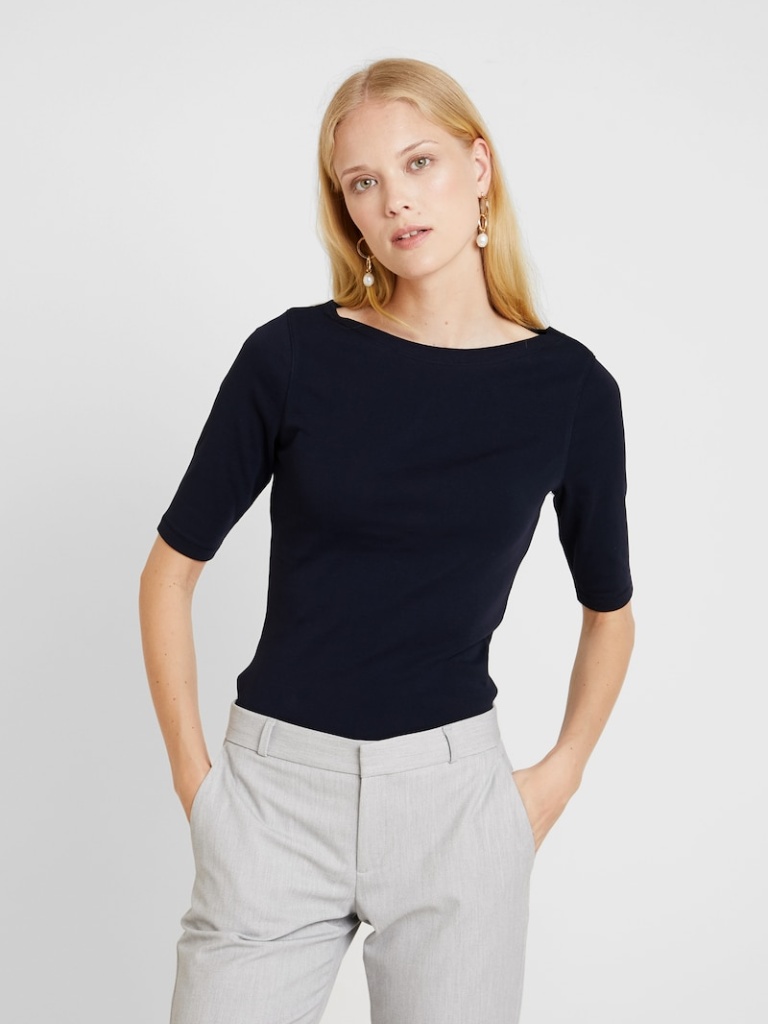
cotton tight short sleeve waist length Fully Tucked in boat t-shirt